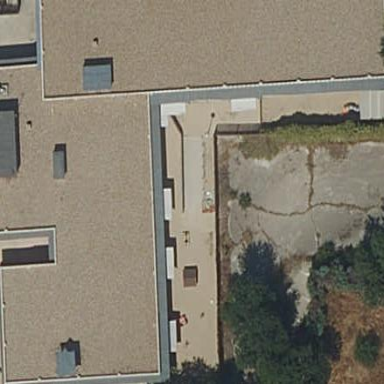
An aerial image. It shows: School building.